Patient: sex M, age 48
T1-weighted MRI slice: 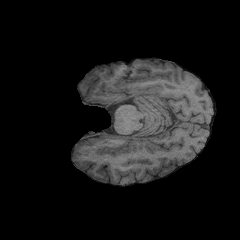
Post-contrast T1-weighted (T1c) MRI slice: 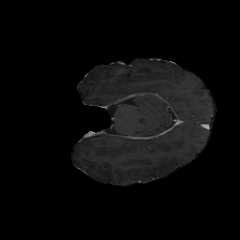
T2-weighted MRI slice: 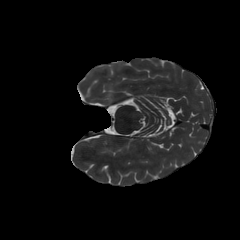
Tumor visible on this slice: no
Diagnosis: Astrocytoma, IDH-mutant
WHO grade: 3